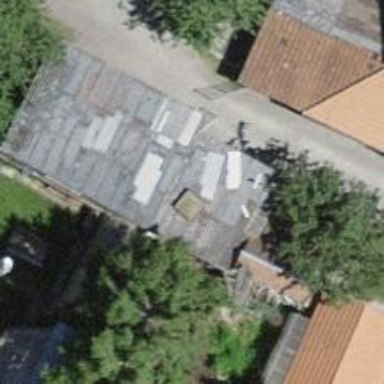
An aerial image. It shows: Shed building.